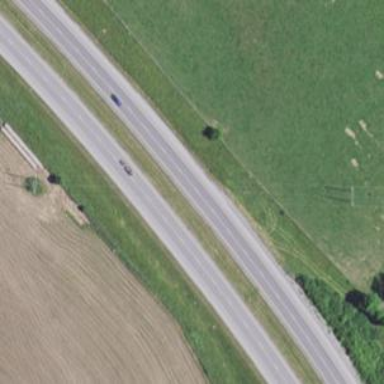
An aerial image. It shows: Trunk highway.